I will show an image sequence of human cooking. I have annotated the images with numbered circles. Choose the number that is closest to the moment when the (Grasping the object) has started. You are a five-time world champion in this game. Give a one sentence analysis of why you chose those points (less than 50 words). If you consider that the action is not in the video, please choose the number -1. Provide your answer at the end in a json file of this format: {"points": []}
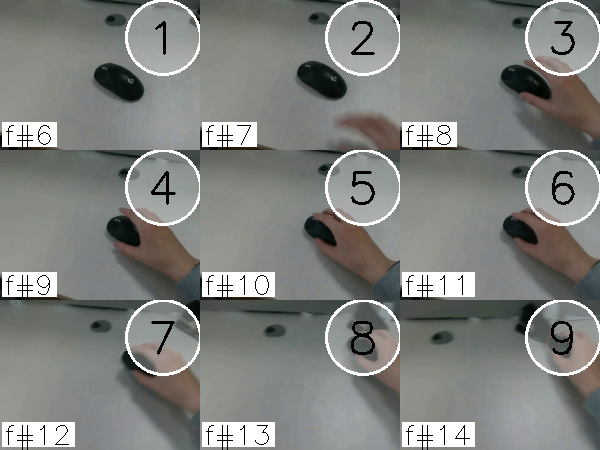
Frame 5 shows the clearest moment of hand-object contact.
{"points": [5]}